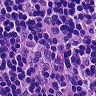
Metastatic tissue present: no